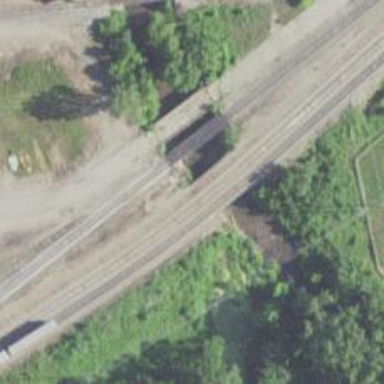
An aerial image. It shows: Railway bridge over siding rail track.